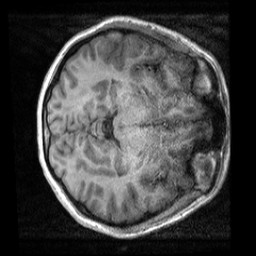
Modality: T1w
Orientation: axial
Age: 22
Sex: female
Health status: healthy
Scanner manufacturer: siemens
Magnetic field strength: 3 T
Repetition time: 2 s
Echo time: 0.00232 s